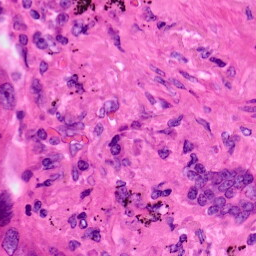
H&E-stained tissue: Lung